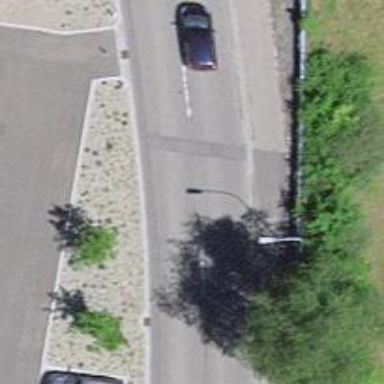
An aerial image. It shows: Tertiary road with asphalt surface and sidewalk on the left.